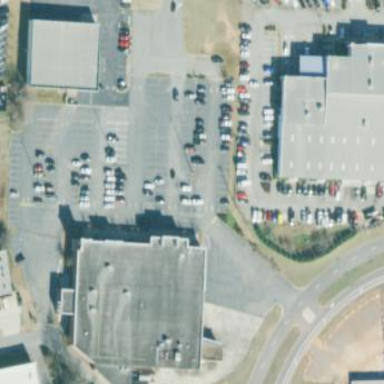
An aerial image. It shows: Retail building.